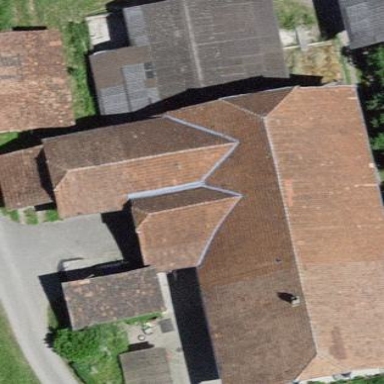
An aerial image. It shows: Farm building.